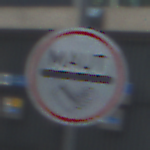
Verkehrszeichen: MautflichtigeStrecke
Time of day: MorningAfternoon
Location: Outdoor (Urban)
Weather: PartlyCloudy
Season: NotSpecified
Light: Natural